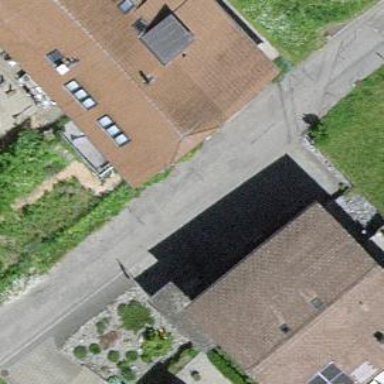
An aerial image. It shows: Residential building.